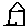
Label: house